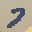
Label: 7